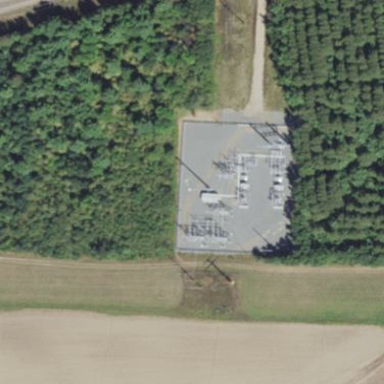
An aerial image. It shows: Substation with power facilities.